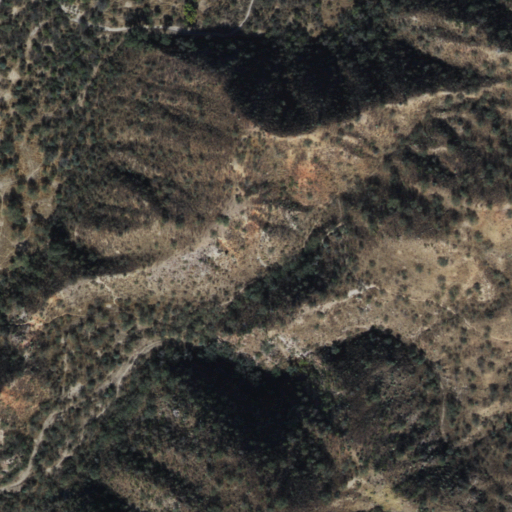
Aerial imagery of valley in Arizona named Bonita Canyon containing only unknown